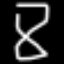
Label: hourglass